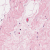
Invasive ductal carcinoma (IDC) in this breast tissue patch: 0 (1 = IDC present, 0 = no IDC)